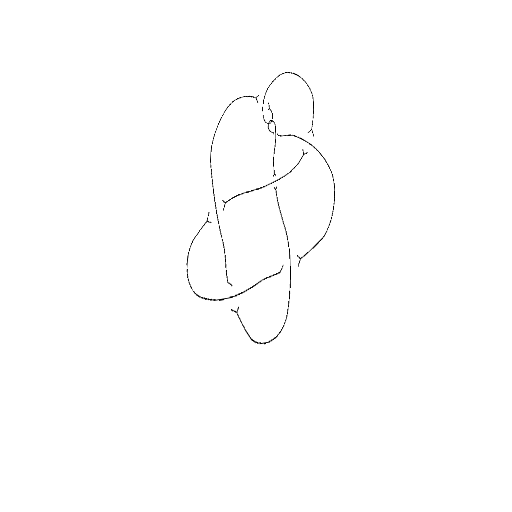
Crossing number: 9